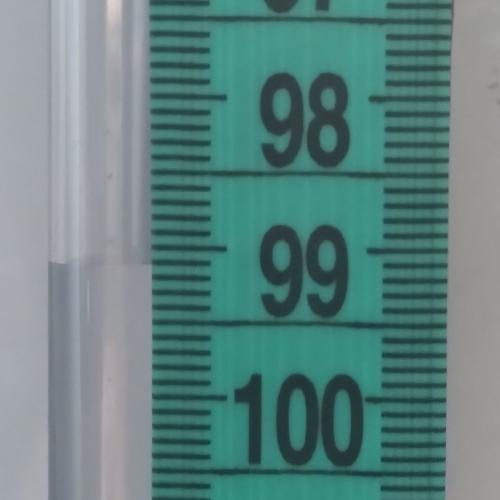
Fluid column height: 99.1 cm